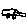
Label: car